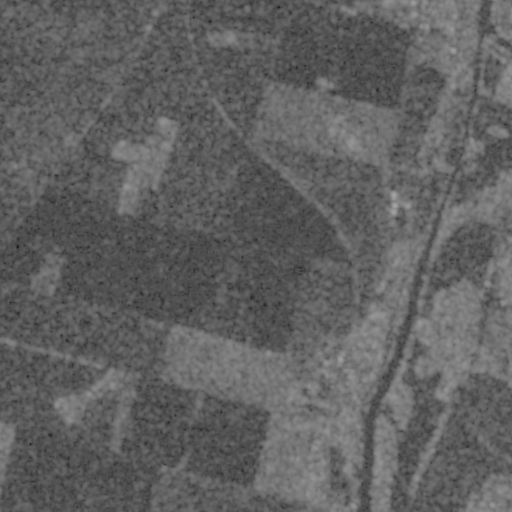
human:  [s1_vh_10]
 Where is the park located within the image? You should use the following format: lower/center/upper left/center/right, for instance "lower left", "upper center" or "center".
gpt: The park is located in the lower right of the image.
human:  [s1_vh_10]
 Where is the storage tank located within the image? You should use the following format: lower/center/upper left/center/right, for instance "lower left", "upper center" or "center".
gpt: The storage tank is located in the center right of the image.
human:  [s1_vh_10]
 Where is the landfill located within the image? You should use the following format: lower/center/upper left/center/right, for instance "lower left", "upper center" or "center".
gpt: There is no landfill in the image.

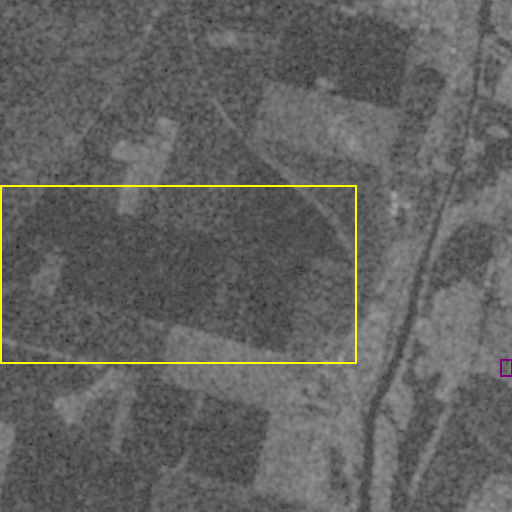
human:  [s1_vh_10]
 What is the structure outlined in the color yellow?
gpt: The structure outlined in yellow is a crop field.
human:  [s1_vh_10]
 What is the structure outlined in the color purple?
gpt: The structure outlined in purple is a park.
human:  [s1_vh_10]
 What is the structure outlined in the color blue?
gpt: There is no blue outline.